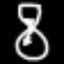
Label: hourglass